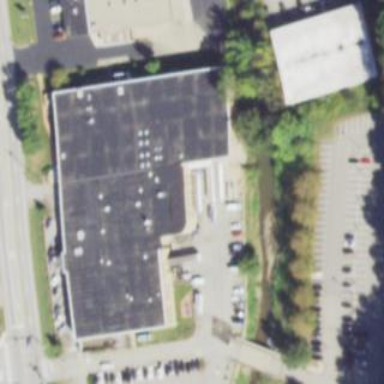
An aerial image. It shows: Office building.